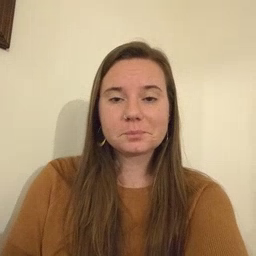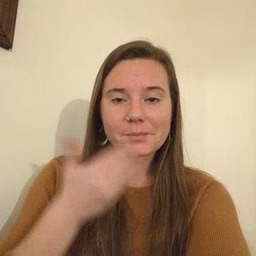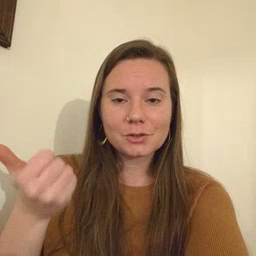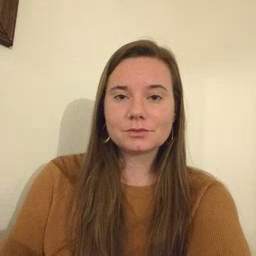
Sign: better